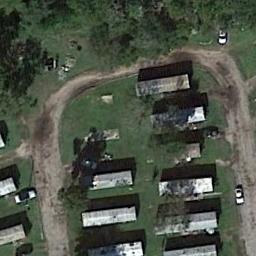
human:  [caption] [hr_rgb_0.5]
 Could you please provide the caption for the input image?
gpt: Here is a 90 degree turn road with rows of mobile homes on both sides .

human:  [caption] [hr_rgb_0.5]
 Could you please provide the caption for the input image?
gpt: There are many trees in the mobile home park .

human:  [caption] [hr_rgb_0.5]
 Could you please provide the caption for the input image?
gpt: The mobile home park is on the grass next to the road .

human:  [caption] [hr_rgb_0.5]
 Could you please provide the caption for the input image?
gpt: The mobile home park has some mobile homes on the grass and a road goes through the mobile home park .

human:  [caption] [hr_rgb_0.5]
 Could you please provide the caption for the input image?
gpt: There are some buildings on a green meadow in the mobile home park .